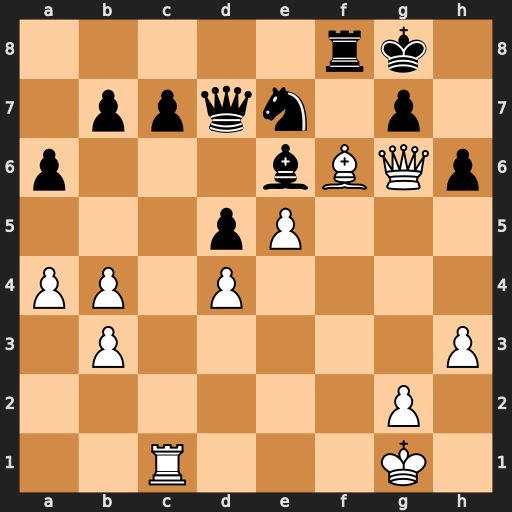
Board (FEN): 5rk1/1ppqn1p1/p3bBQp/3pP3/PP1P4/1P5P/6P1/2R3K1
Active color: w
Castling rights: -
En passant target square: -
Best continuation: Qxg7#